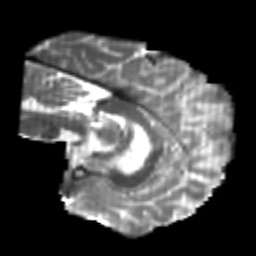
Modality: T2w
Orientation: sagittal
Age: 26
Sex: male
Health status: healthy
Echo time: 0.074 s